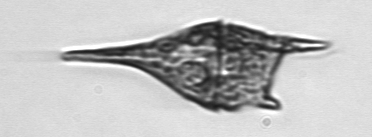
Label: Tripos_lineatus